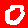
Digit: 0